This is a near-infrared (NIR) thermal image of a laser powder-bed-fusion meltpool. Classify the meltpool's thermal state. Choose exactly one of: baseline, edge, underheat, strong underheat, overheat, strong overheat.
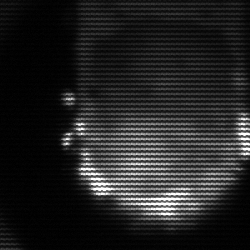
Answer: baseline